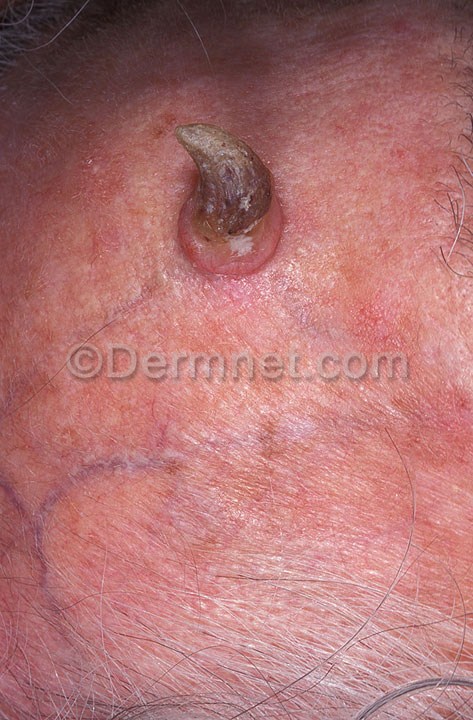
Disease: Actinic Keratosis Basal Cell Carcinoma and other Malignant Lesions